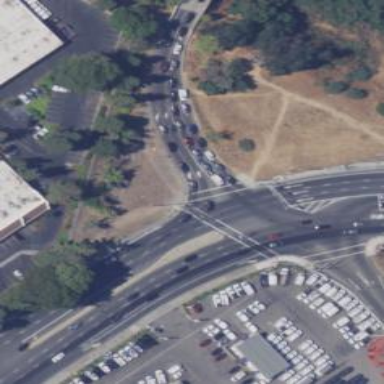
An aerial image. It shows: Solid stop line on the road.